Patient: sex F, age 54
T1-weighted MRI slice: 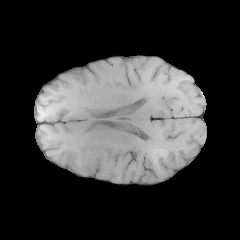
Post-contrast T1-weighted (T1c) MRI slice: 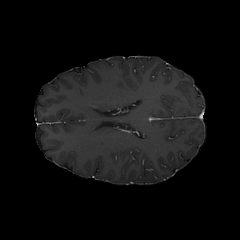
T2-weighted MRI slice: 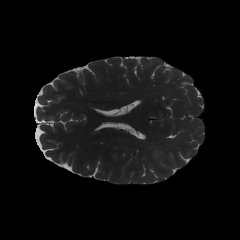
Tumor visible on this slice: no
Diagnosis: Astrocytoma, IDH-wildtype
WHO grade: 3